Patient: sex F, age 48
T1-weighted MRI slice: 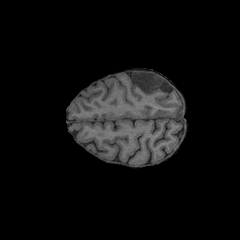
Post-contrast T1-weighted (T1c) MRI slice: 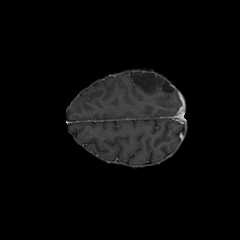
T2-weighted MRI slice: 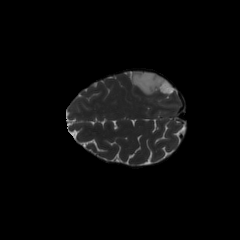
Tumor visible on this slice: yes
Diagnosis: Astrocytoma, IDH-mutant
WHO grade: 3